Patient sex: M
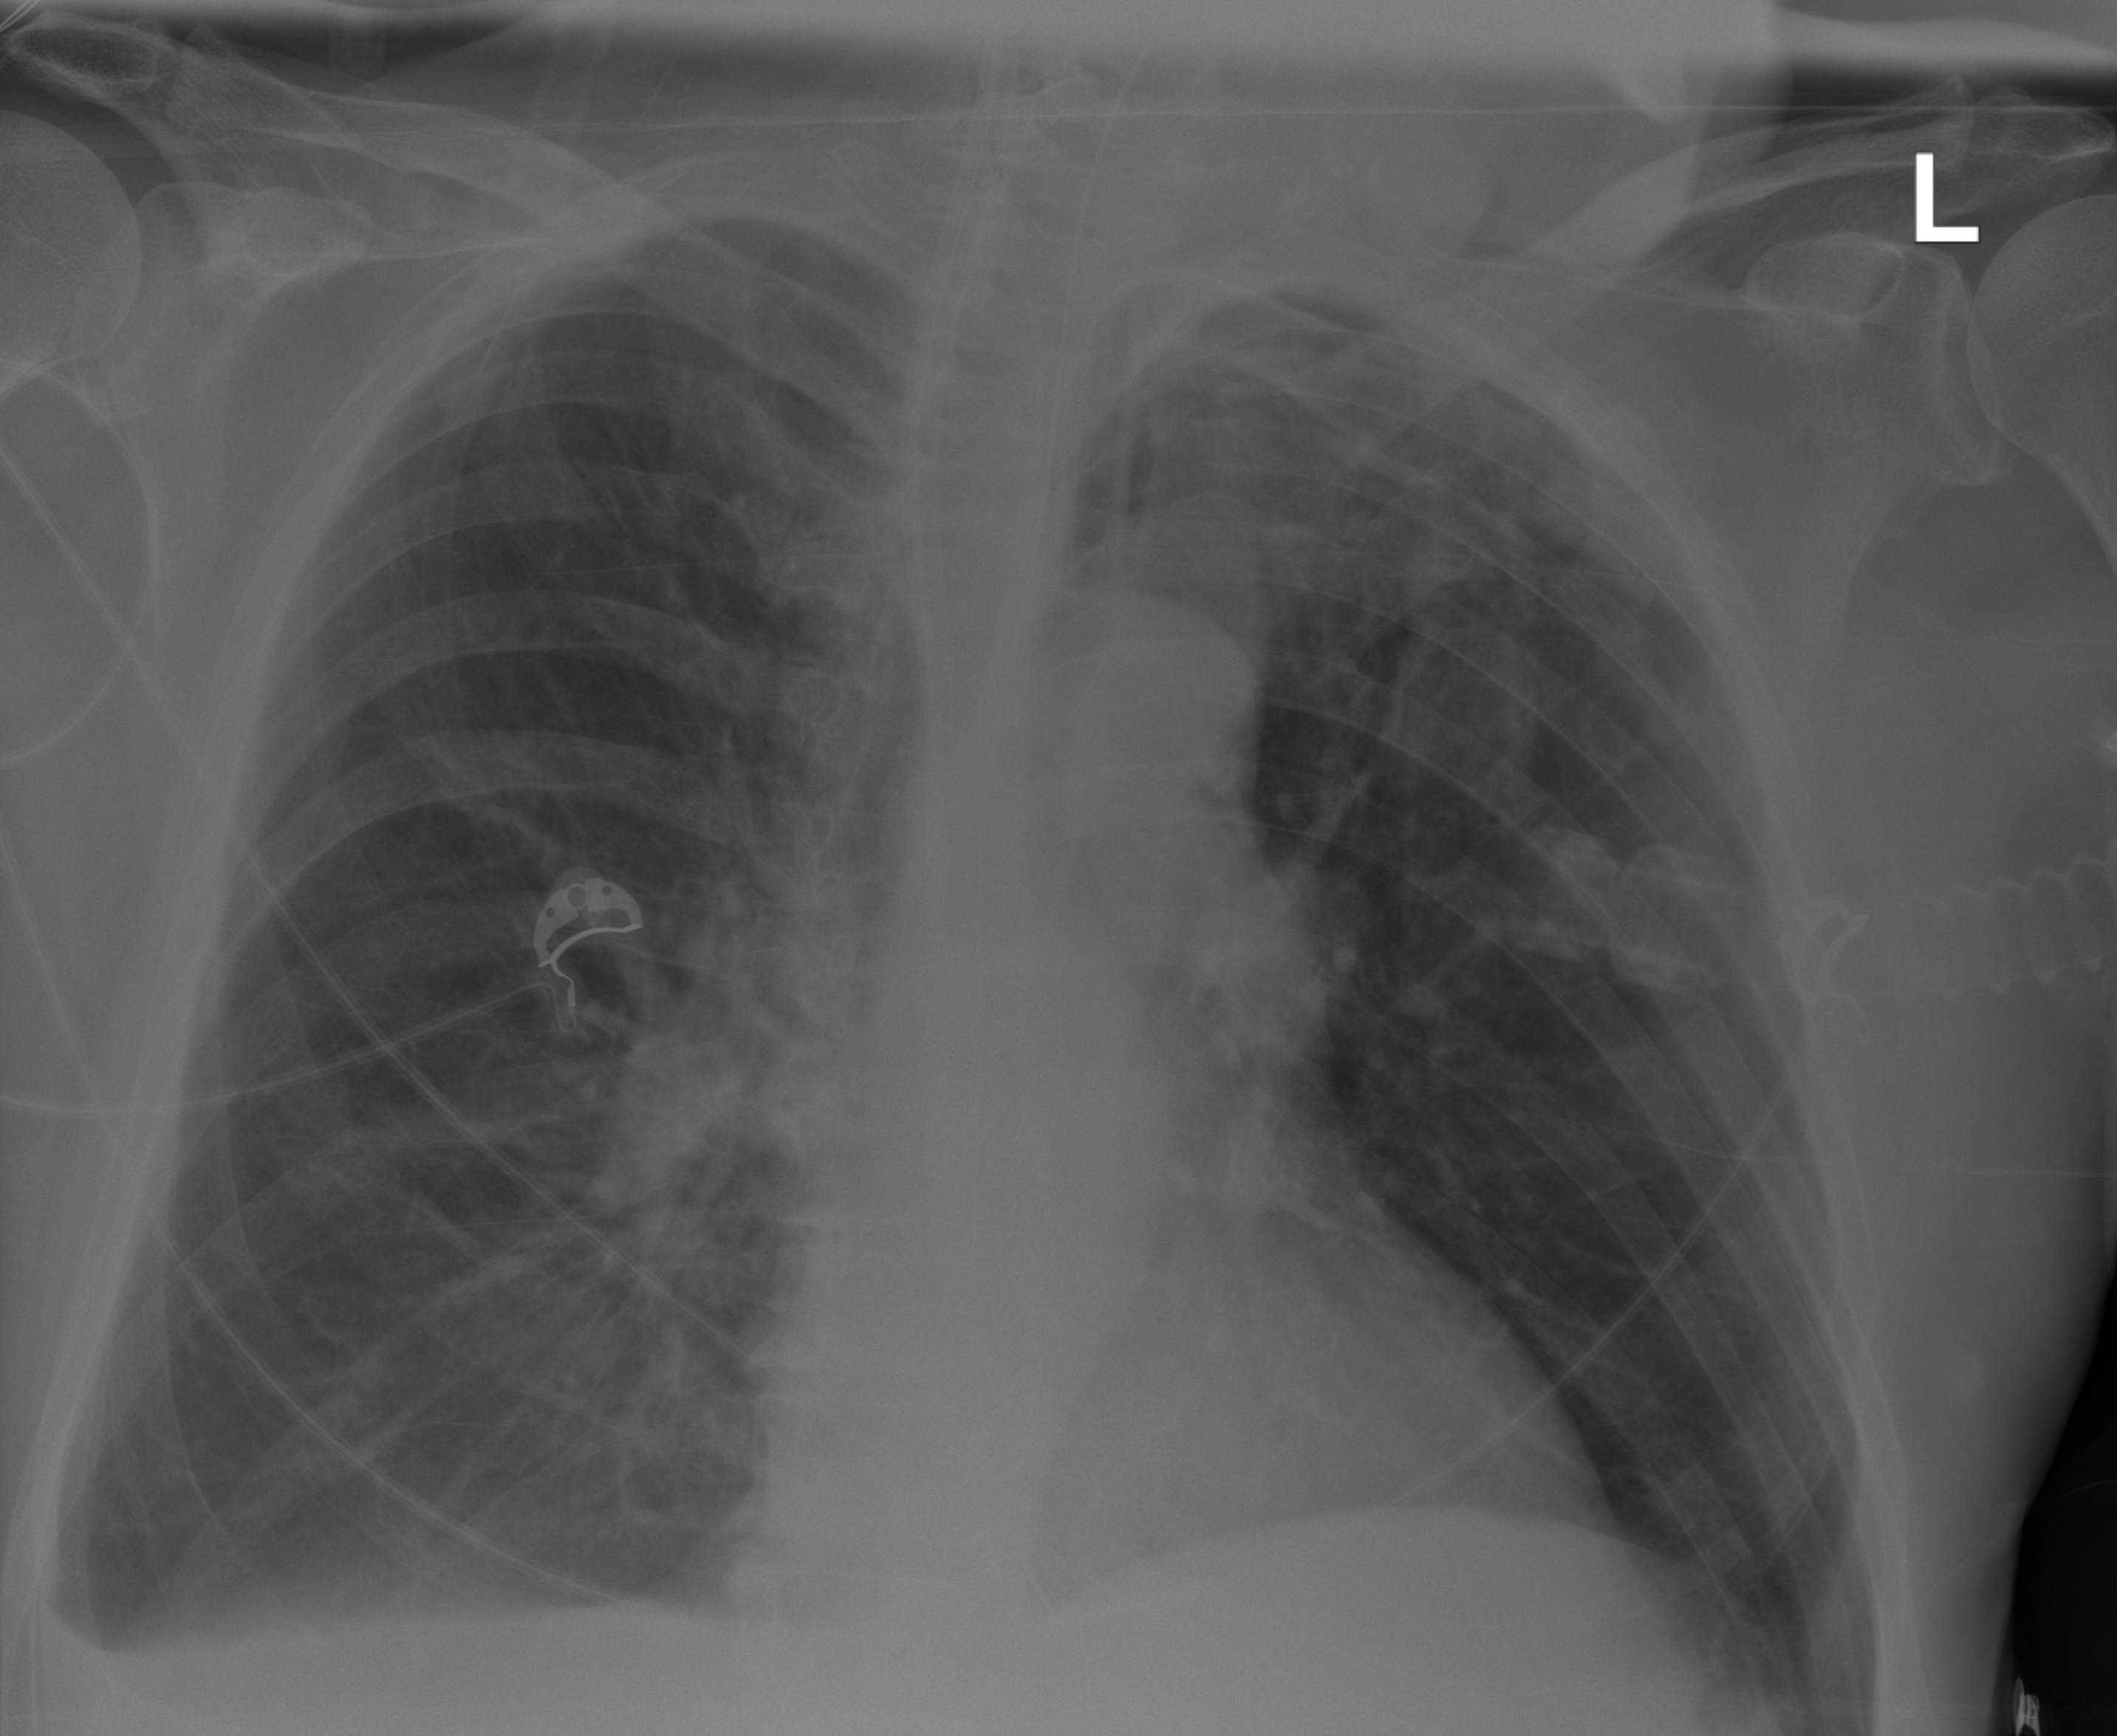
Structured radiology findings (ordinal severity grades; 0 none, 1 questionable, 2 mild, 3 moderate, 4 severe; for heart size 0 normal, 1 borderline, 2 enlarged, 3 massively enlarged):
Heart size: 0
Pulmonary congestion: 1
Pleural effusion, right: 2
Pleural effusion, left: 0
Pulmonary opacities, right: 0
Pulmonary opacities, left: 0
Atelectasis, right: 2
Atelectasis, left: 1